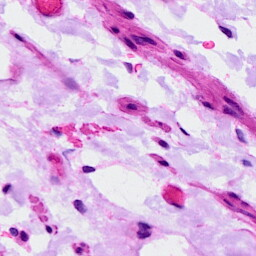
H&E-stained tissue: Ovarian